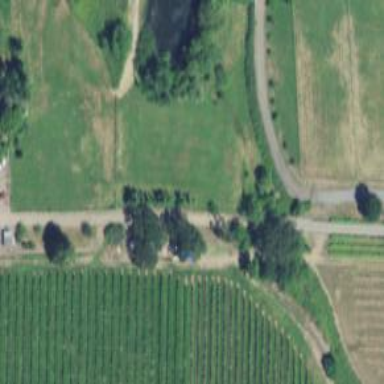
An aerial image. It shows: Driveway.